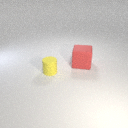
small yellow rubber cylinder to the left of large red rubber cube